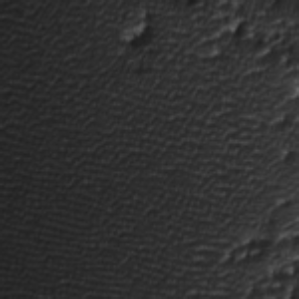
Label: frost